Question: Please help me to solve this problem: I have no idea how to transfer data from thymeleaf view to controller, that expected data as a hash map? So let me explain in more detail.
I have next pojo, that is used as a wrapper for my hashMap data. It looks like this:
'''
public class DTDays {
private Map<Driver, String> driversDays = new HashMap<>();
public Map<Driver, String> getDriversDays() {
return driversDays;
}
public void setDriversDays(Map<Driver, String> driversDays) {
this.driversDays = driversDays;
}
}
'''
Controller has method with parameter model attribute and another pojo:
'''
@RequestMapping(value = "/go", method = RequestMethod.POST)
public String advanced(@ModelAttribute DTDays dtDays,
@RequestParam(name = "tourId") Long tourId, Model model){
// make some business logic with provided data
return "redirect:/tours/advanced";
}
'''
Here I debugged and 'dtDays' is not null, but map property is empty, also tourId is worked as expected, I can get right value.
Now to the problem, view:
'''
<body>
<div style="margin-left: 20px;">
<h1 th:text="${tour.tittle}"></h1>
<p>Add tour interval for drivers</p>
<form id="driverIntervals" th:action="@{/advanced/go}" th:object="${driversDays}" method="post">
<table>
<tr>
<td>Drivers:</td>
<td>Date:</td>
</tr>
<tr th:each="d: ${attachedDrivers}">
<td th:text="${d.id+' '+d.fullName}" >
<input type="hidden" th:value="${d.id}" >
</td>
<td>
<input type="text" placeholder="Pick days" th:name="days"/>
</td>
</tr>
</table>
<input type="hidden" th:name="tourId" th:value="${tour.id}"/>
<button type="submit">Confirm</button>
</form>
</div>
</body>
'''
View looks like this:

What should i write in view to submit data? In my case Driver is a key of the map and user entered data in related input field will be a value of a map.
I already know how to submit List, by using select-option in a view:
'''
<select th:name="drivers2attach" multiple="multiple" id="attachDrivers">
<!--/*@thymesVar id="drivers" type="java.util.List<stanislav.tun.novinomad.picasso.persistance.pojos.Driver>"*/-->
<option th:each="d : ${drivers}" th:value="${d.id}"
th:text="${d.getId()+' '+d.fullName}">
</option>
</select>
'''
and @RequestParam List list in controller:
'''
@RequestMapping(value = "/save", method = RequestMethod.POST)
public ModelAndView addTourAction(@ModelAttribute("tour") Tour tour,
@RequestParam(required = false, name = "drivers2attach") List<Long> drivers2attach)
'''
In case with list data is auto populated. In map only keys is prepopulated, this is count of drivers, and now i expect user input for each driver as a key value.
In researching of answers i already read these sources:
<URL>
<URL>
<URL>
<URL>
<URL>
<URL>
<URL>
<URL>
etc.
But didn't helps. Somewhere in this links I found out that I should use some wrapper to do it, but again no idea why it not works, or what should I do additionally for make it working. Maybe I generally make wrong logic and to submit data as hashmap I shall convert data to list first and then somehow get map from it in controller?
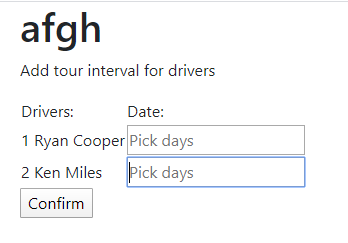
Answer: Sorry for creating duplicate question, finally i found solution by following this answer on <URL>
i wrote little project for test it and it works. So i was on right way in controller with a wrapper. I missed only view map representation and syntax;
Finally view will looks like this:
<URL>
here is view source code:
'''
<form th:action="@{/save}" th:object="${form}" method="post">
<h1>Welcome</h1>
<div th:each="property : ${form.properties.entrySet()}">
<div class="form-group">
<label th:for="*{properties['__${property.key}__']}" th:text="${property.key}">Property</label>
<input type="text" class="form-control" th:field="*{properties['__${property.key}__']}" />
</div>
</div>
<button type="submit">send to controller</button>
'''
and controller:
'''
@PostMapping("/save")
public ModelAndView save(@ModelAttribute(name = "form") MapWrapper form){
var mav = new ModelAndView();
mav.setViewName("index");
mav.addObject("mapWrapper", form);
var map = form.getProperties();
System.out.println("Size of map = "+map.size());
for (Long id : map.keySet()) {
System.out.println("Key: "+id+"; Value: "+map.get(id));
}
return mav;
}
'''
and output is :
<URL>
P.S. reason of asking here is that i stuck on this problem for about 2 weeks, I despaired, but found solution after create a question.